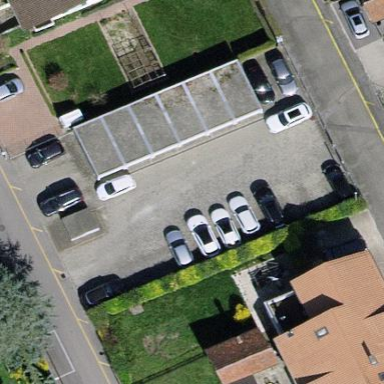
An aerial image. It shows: Parking area with surface.